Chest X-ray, AP view. Patient: 25 years old, sex F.
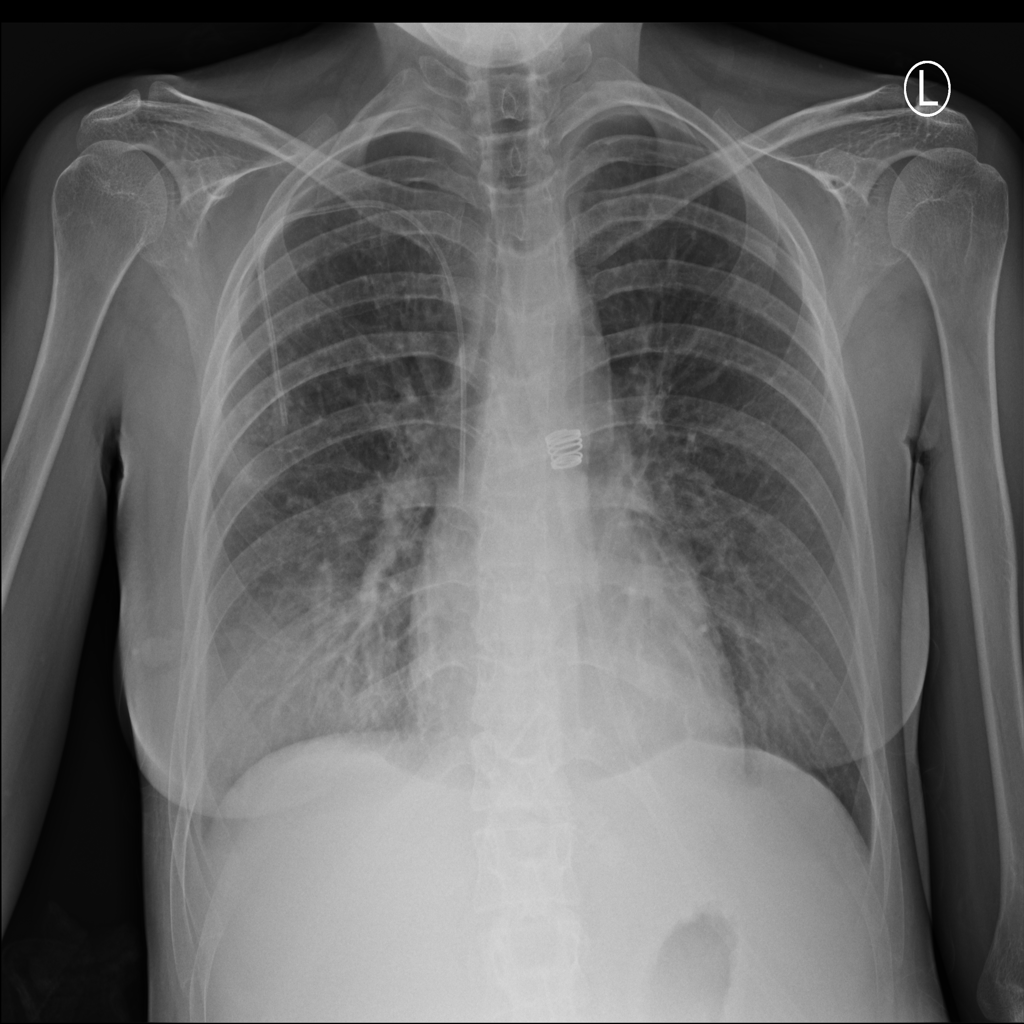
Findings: Effusion, Pleural_Thickening